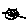
Label: cat